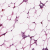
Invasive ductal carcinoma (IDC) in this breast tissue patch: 0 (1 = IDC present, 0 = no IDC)